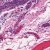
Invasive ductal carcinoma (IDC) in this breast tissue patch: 0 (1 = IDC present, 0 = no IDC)